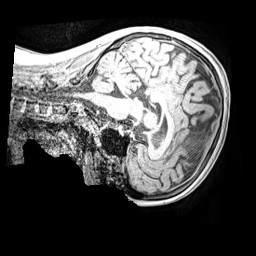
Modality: MP2RAGE
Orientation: sagittal
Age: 11
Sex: male
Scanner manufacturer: siemens
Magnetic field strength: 3 T
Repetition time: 4 s
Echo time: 0.00299 s